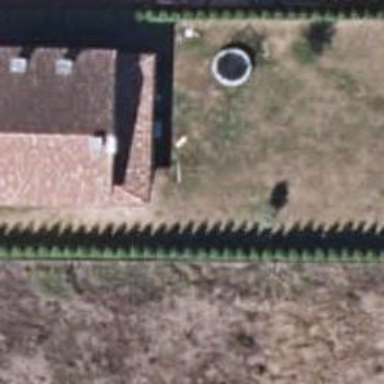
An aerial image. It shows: Simple and straightforward house.